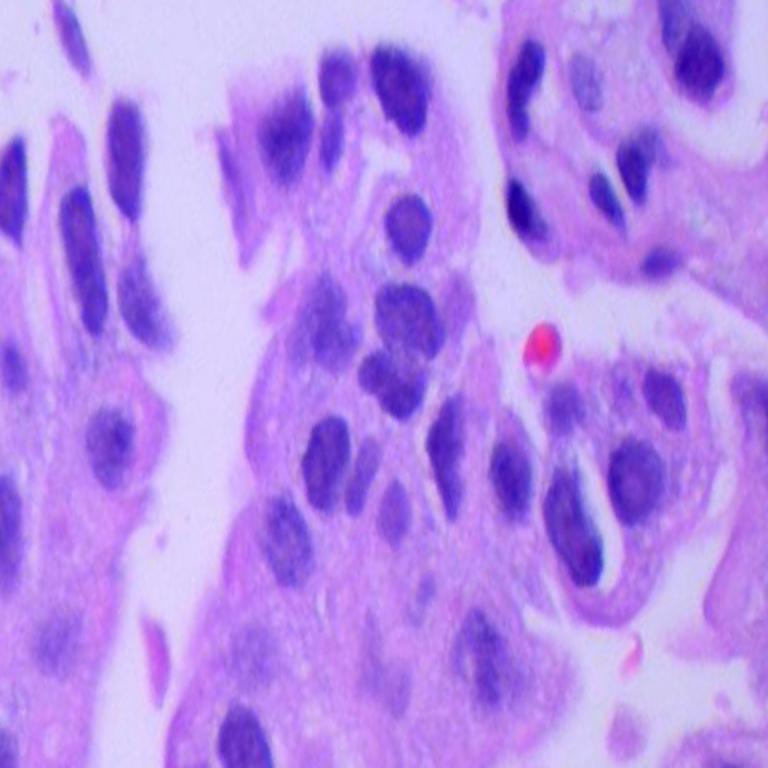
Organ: lung
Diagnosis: adenocarcinomas